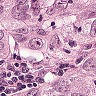
Metastatic tissue present: yes